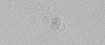
Label: camera_spot